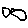
Label: fish